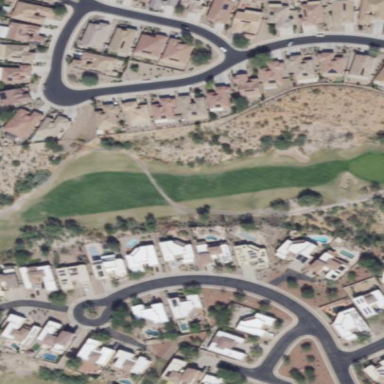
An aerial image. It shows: Area with grass used as rough in golf course.